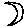
Label: moon